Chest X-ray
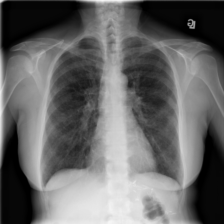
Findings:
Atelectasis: negative
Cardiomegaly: negative
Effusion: negative
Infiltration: negative
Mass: negative
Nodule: negative
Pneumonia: negative
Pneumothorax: negative
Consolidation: negative
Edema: negative
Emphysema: negative
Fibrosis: negative
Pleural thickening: negative
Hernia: negative